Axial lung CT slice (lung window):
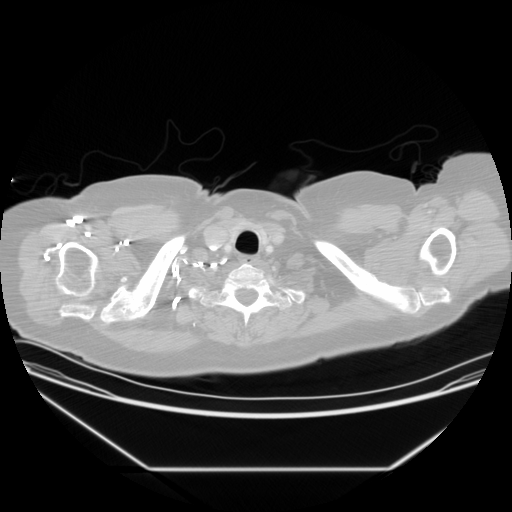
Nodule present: no